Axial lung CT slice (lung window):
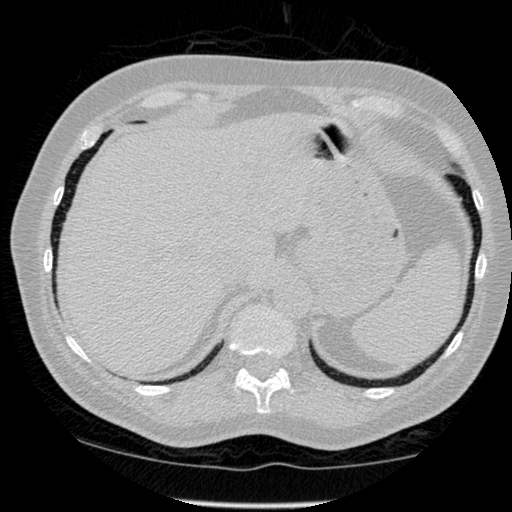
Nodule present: no